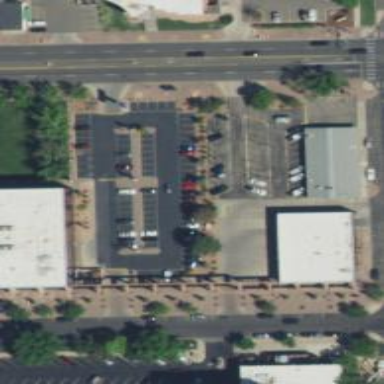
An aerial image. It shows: Parking space.